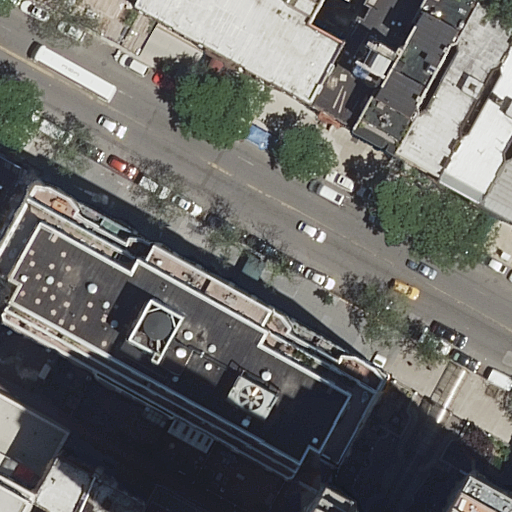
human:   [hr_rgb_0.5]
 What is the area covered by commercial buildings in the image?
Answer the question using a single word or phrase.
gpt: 0m2

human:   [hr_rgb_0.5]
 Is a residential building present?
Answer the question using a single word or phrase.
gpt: yes

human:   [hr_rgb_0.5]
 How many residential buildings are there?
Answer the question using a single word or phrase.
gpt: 12

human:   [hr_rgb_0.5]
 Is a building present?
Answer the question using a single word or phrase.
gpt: yes

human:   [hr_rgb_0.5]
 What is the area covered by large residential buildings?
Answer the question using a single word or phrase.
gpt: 2871m2

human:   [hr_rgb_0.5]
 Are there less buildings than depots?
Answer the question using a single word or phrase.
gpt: no

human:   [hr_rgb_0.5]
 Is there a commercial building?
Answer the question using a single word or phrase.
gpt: no

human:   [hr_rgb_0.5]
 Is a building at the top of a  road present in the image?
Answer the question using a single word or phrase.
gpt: yes

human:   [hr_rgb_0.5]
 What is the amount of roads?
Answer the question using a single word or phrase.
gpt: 3

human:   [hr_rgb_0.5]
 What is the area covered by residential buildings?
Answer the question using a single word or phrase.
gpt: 4332m2

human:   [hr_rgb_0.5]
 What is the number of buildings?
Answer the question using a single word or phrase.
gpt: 12

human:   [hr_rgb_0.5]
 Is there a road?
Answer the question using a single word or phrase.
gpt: yes

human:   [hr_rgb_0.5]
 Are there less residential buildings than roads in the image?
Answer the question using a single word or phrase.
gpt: no

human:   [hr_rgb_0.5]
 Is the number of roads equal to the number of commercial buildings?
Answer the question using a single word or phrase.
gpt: no

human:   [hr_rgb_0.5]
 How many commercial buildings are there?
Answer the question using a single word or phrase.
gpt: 0

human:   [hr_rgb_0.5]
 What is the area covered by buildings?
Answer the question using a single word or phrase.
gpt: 4332m2

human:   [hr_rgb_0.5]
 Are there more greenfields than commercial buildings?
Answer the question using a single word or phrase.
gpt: no

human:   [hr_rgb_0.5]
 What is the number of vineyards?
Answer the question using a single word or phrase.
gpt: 0

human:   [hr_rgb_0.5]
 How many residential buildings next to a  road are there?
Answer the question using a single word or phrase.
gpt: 12

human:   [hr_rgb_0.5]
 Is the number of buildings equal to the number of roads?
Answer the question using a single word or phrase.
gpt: no

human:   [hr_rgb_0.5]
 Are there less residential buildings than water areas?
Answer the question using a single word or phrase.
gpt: no

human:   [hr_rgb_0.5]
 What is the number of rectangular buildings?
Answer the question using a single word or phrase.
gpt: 7

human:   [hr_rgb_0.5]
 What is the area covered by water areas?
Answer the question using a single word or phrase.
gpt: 0m2

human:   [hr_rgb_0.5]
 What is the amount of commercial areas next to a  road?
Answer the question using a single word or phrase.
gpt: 0

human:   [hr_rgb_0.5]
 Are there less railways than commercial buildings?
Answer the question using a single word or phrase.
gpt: no

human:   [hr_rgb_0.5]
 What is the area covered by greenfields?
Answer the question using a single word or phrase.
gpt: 0m2

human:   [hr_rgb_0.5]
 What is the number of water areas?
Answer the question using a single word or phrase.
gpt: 0

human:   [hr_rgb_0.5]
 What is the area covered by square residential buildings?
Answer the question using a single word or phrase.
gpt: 0m2

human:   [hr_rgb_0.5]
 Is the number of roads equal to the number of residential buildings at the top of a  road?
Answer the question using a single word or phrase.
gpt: no

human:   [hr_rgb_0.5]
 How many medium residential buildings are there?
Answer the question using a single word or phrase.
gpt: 4

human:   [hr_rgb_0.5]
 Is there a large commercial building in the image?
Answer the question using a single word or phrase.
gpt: no

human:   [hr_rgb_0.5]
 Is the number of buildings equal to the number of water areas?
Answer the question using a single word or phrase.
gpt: no

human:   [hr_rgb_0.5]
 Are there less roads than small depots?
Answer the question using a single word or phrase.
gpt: no

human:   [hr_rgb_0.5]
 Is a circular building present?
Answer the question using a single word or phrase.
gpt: no

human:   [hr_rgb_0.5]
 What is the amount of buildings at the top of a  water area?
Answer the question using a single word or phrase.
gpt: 0

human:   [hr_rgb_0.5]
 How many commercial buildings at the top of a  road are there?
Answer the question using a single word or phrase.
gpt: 0

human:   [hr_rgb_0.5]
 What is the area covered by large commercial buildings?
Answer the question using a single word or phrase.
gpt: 0m2

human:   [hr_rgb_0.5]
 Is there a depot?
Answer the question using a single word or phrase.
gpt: no

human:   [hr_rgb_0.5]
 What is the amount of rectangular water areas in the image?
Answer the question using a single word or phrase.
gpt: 0

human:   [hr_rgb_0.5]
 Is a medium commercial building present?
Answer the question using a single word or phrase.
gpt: no

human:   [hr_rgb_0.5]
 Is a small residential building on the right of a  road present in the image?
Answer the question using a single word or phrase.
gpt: yes

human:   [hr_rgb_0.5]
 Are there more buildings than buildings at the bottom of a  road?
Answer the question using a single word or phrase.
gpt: yes

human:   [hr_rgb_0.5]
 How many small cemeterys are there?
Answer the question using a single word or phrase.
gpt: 0

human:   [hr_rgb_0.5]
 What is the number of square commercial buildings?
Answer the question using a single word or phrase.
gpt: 0

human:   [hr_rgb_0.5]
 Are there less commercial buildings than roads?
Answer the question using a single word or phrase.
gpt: yes

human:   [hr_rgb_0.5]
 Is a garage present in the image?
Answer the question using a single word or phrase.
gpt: no

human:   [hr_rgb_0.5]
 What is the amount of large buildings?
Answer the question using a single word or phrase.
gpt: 2

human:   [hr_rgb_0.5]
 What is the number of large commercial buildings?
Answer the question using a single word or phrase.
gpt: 0

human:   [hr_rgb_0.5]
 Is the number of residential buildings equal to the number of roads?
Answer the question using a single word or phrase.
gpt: no

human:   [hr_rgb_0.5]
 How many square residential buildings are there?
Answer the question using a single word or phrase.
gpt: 0

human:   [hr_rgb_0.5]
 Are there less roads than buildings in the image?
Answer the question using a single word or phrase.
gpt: yes

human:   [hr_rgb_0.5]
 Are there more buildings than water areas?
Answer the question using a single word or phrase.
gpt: yes

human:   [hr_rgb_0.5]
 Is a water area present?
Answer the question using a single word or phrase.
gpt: no

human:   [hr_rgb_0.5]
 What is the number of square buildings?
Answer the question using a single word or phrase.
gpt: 0

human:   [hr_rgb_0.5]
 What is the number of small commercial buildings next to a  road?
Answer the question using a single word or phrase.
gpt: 0

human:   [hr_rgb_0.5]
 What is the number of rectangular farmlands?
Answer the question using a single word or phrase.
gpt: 0

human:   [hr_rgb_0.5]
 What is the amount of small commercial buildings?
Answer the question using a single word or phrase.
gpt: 0

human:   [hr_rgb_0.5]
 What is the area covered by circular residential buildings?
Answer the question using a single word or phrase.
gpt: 0m2

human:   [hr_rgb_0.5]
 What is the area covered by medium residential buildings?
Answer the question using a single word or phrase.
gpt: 1166m2

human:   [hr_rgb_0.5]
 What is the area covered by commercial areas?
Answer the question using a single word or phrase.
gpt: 0m2

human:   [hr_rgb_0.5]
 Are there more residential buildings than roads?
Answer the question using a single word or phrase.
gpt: yes

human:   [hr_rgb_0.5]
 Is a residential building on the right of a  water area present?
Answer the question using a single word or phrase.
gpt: no

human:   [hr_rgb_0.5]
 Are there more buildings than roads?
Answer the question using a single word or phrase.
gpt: yes

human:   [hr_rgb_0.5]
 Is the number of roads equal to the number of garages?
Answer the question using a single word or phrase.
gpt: no